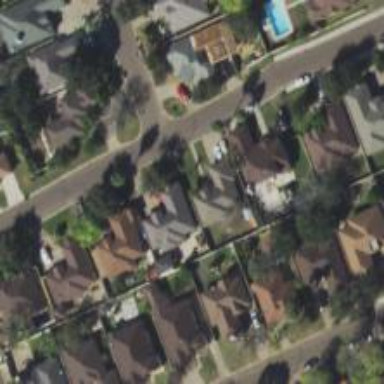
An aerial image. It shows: Residential area with homes lining the residential road.